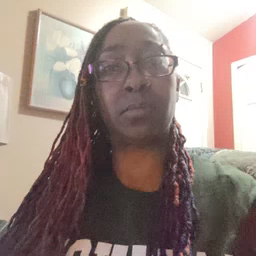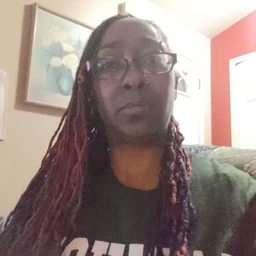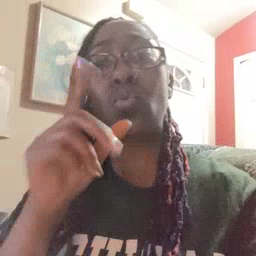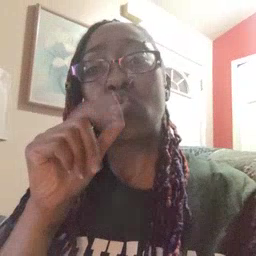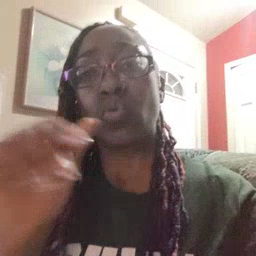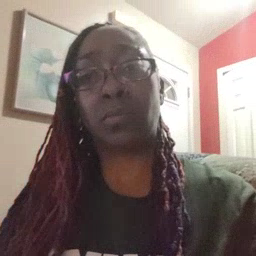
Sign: who